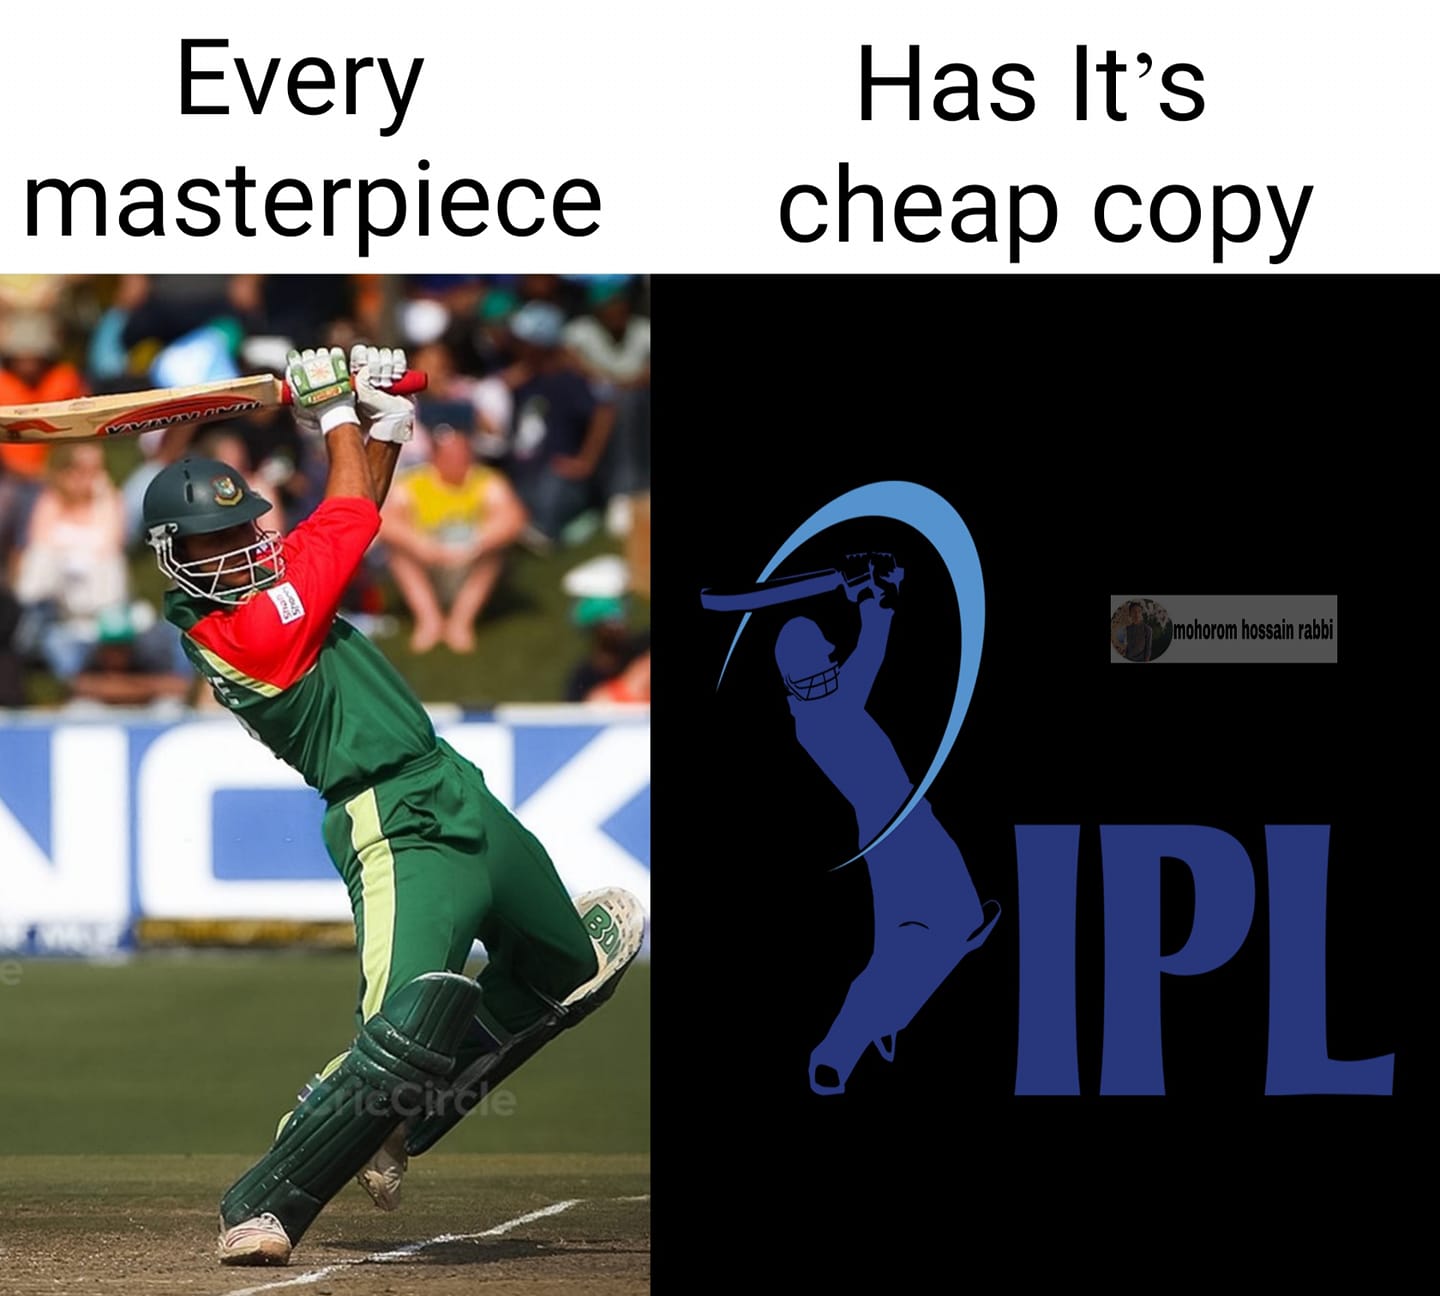
Caption: Every masterpiece    Has It's cheap copy  IPL
Label: hate